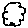
Label: cloud